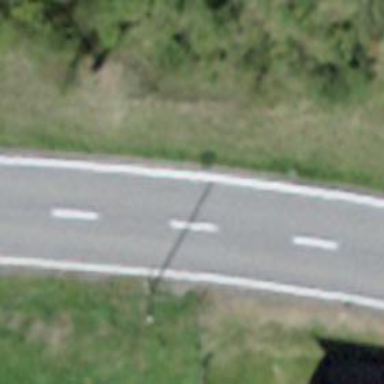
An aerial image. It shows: Secondary road with asphalt surface and no sidewalks.